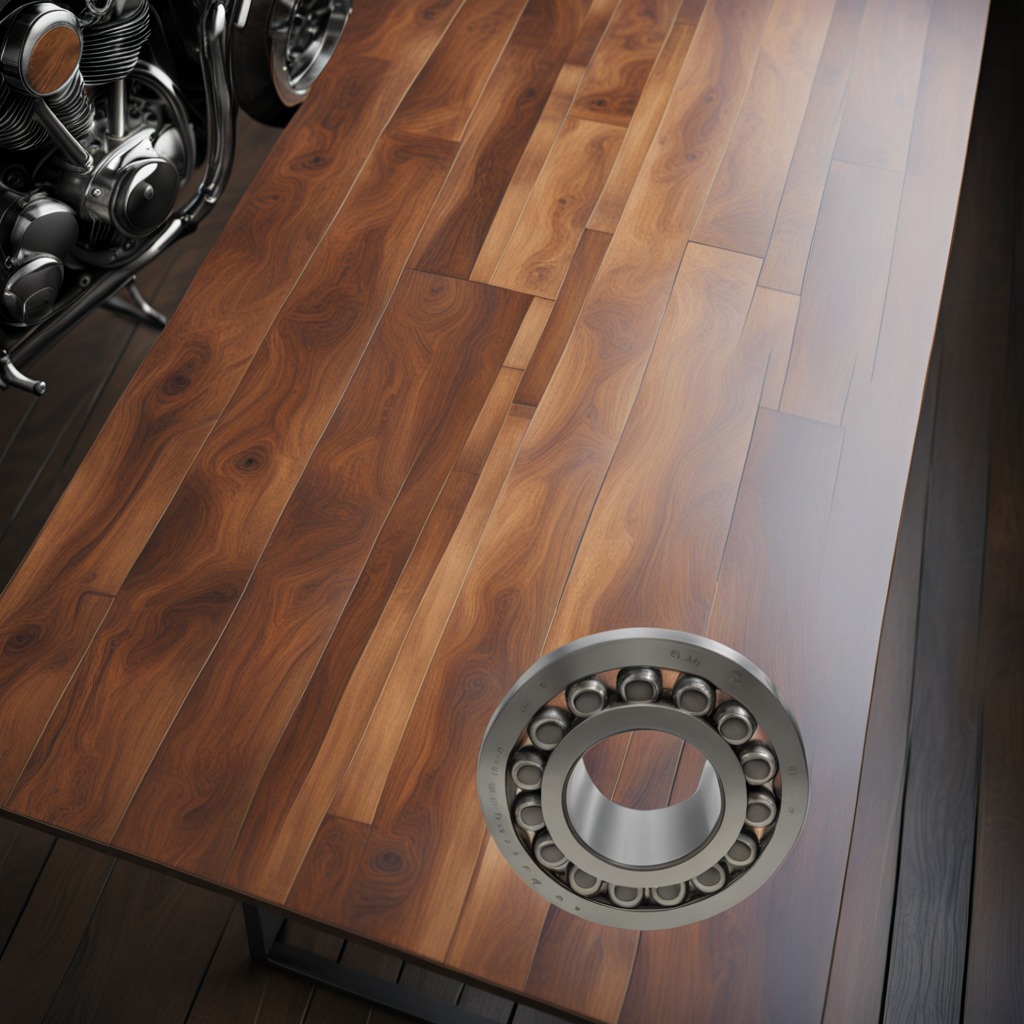
A metal ball bearing is lying on the wooden table.